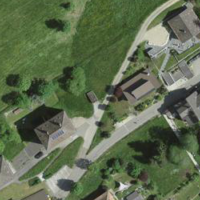
EUNIS habitat code: 55
Species observed at this site:
Jasminum nudiflorum